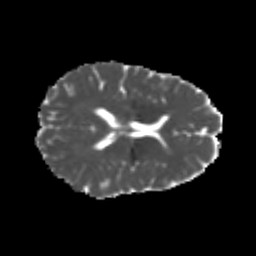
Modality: MD
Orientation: axial
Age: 22
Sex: female
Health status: healthy
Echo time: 0.074 s